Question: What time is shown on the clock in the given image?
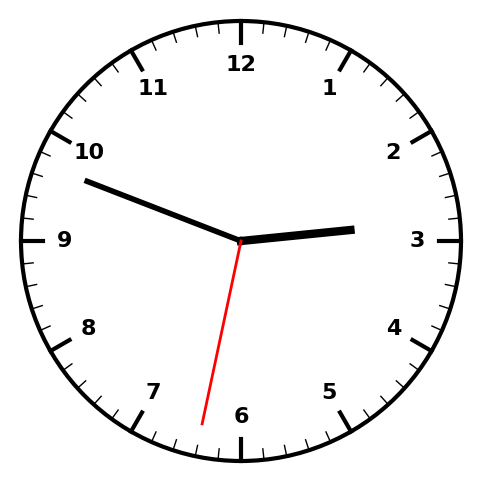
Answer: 02:48:32